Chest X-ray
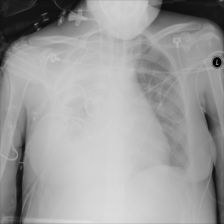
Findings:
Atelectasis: negative
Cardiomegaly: negative
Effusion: negative
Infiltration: negative
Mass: negative
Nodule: negative
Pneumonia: negative
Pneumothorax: negative
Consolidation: negative
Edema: negative
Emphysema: negative
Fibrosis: negative
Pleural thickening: negative
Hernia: negative